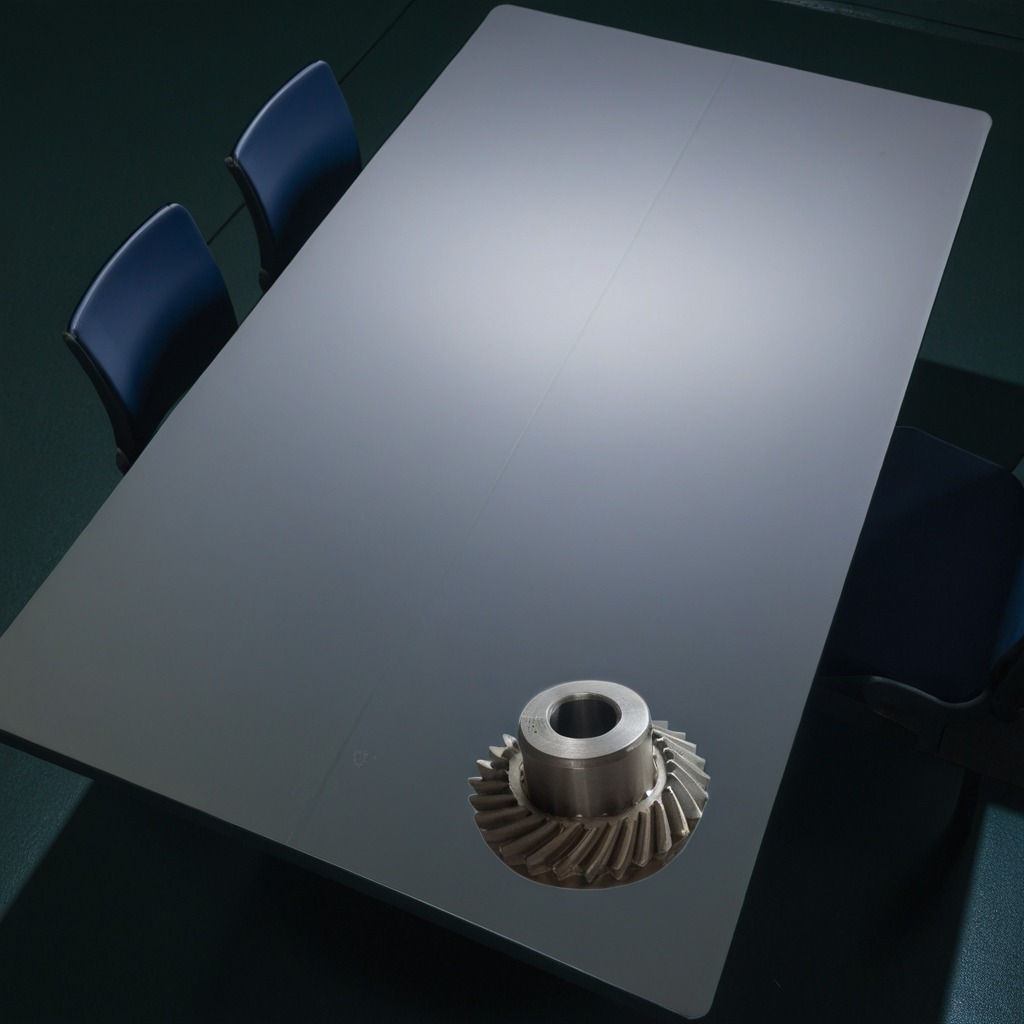
A steel gear with teeth is lying on the clean empty table in a railway signal maintenance room lit by harsh overhead fluorescents.